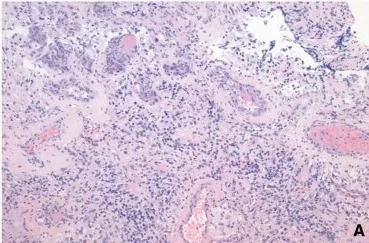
Pathologic findings: the glial neoplasm Original magnifications:. 100x.
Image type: pathology (h&e)